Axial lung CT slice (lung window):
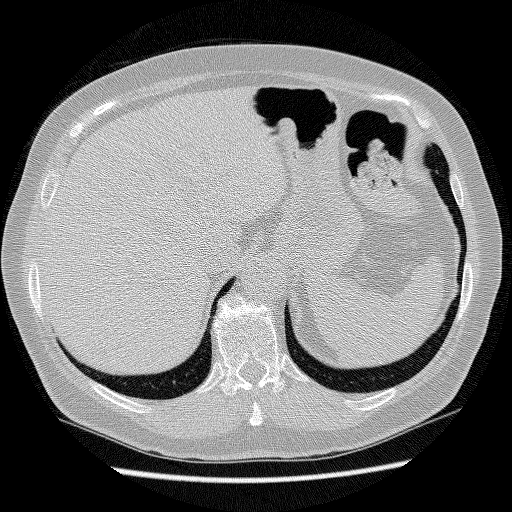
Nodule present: no